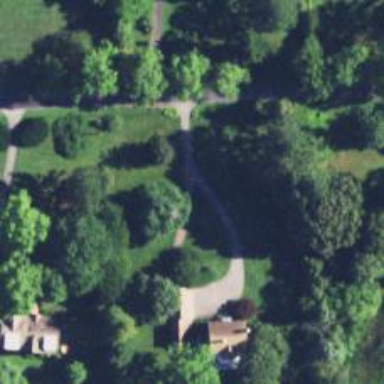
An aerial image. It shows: Driveway leading to service road.